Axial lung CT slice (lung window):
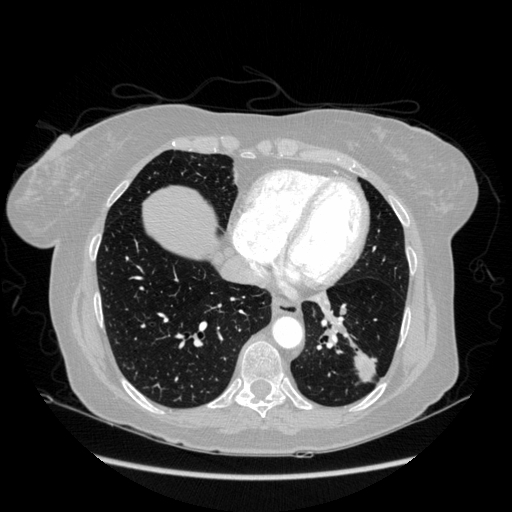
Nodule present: yes
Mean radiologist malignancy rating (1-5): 4.5